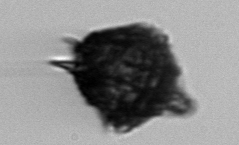
Label: Gonyaulax